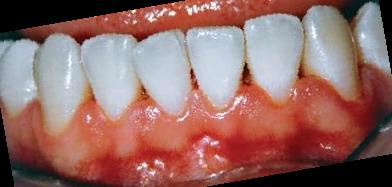
Condition: Gingivitis